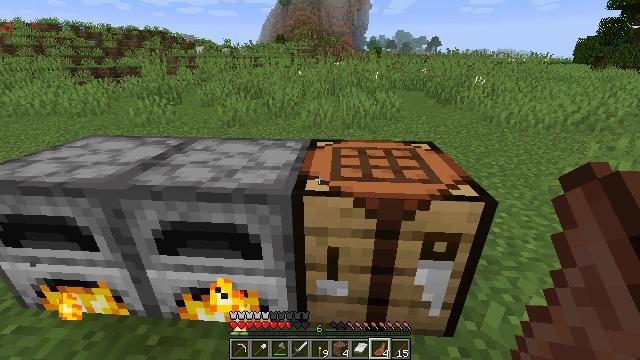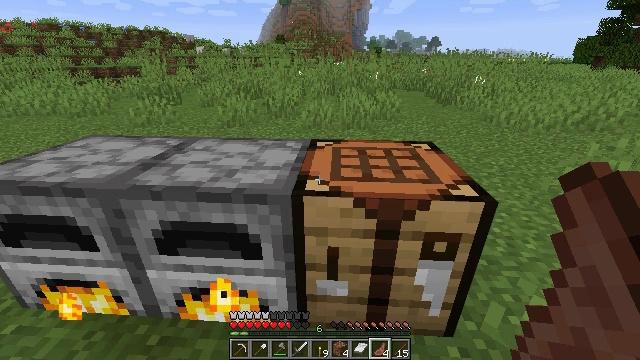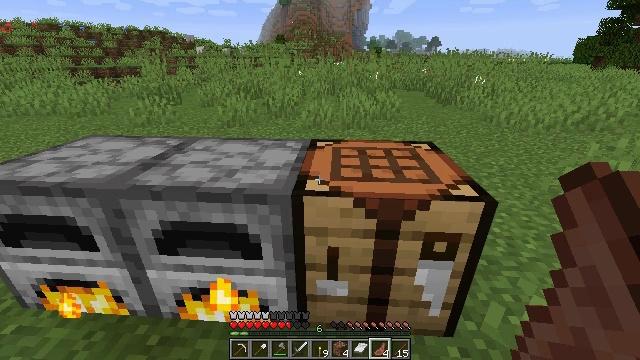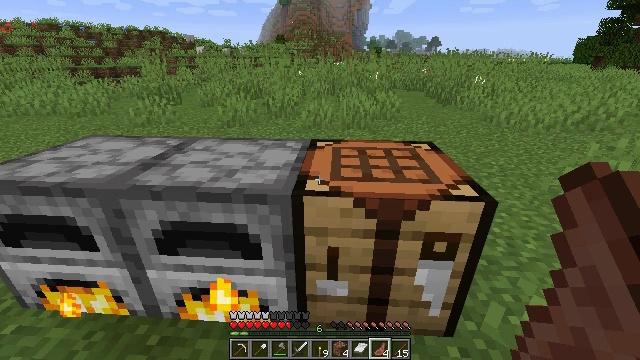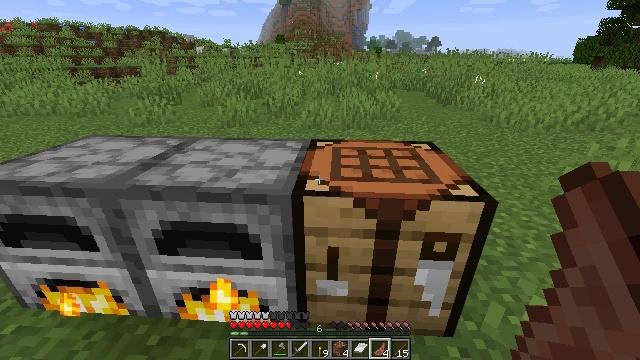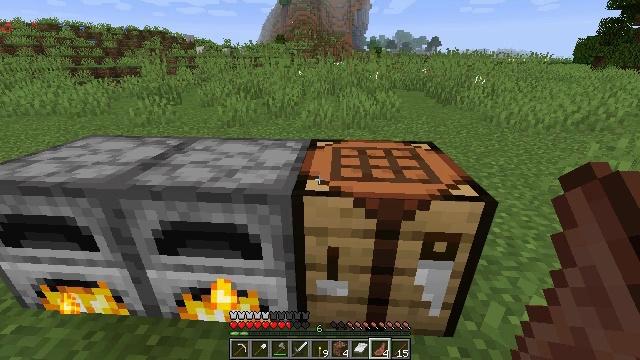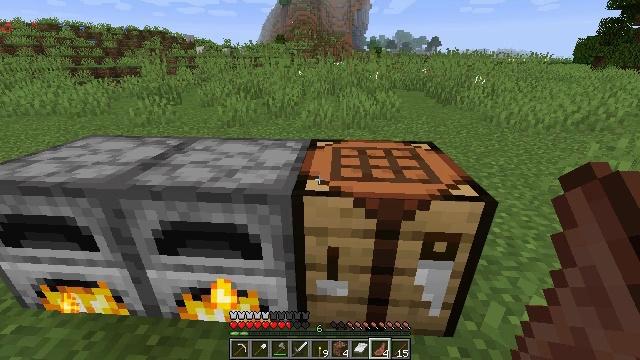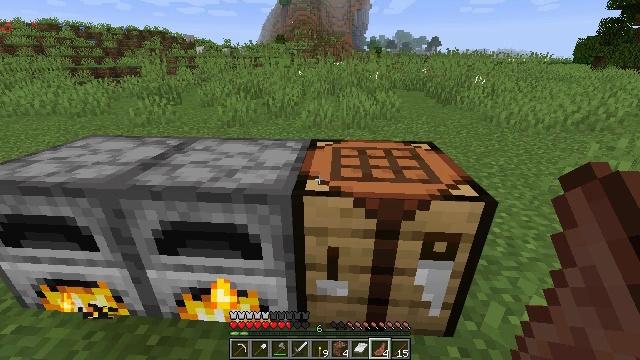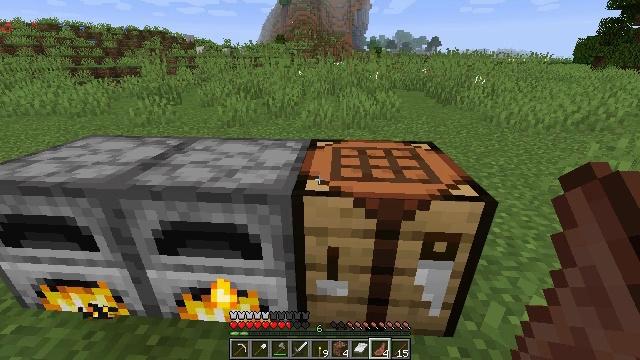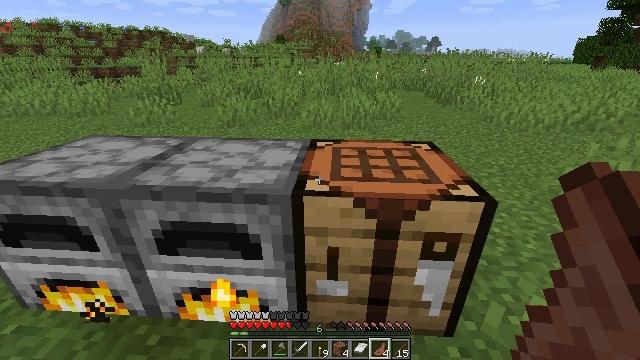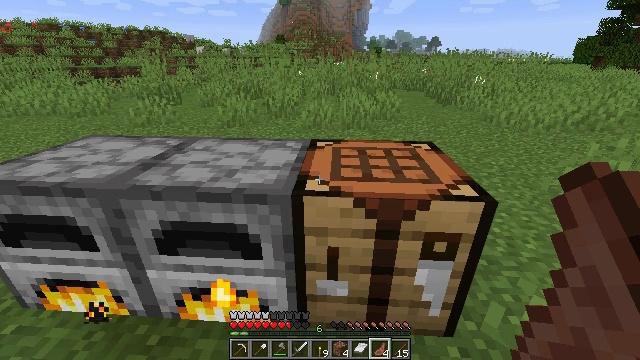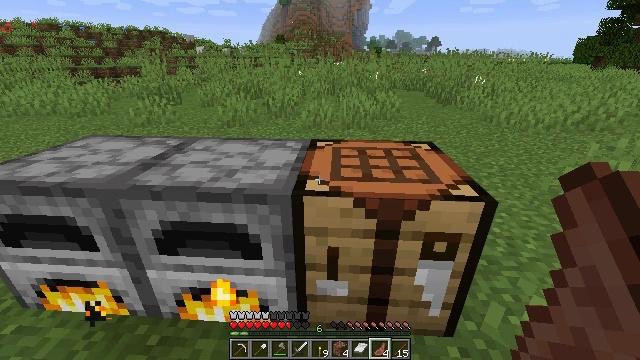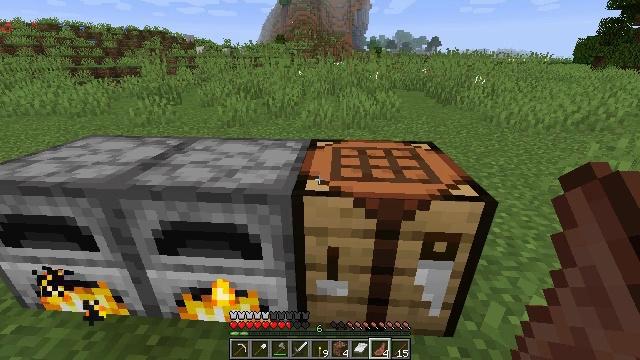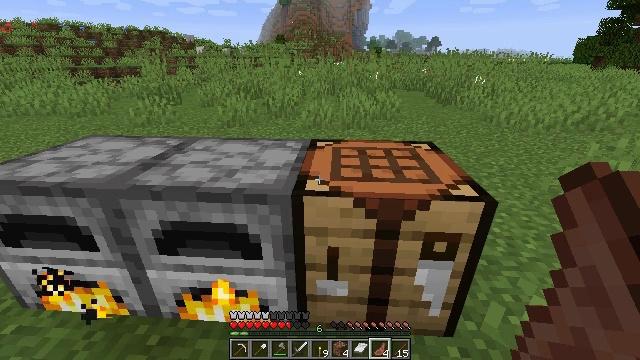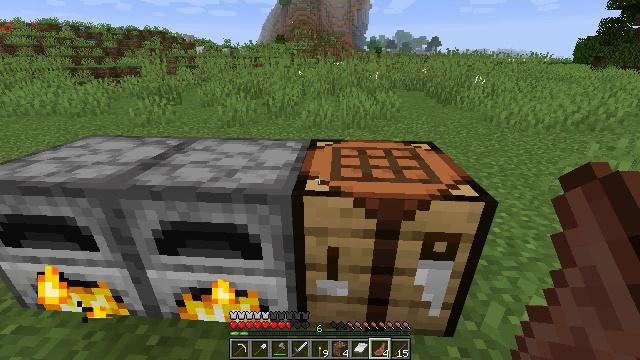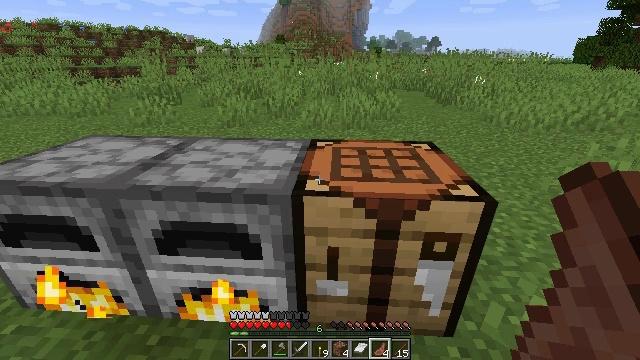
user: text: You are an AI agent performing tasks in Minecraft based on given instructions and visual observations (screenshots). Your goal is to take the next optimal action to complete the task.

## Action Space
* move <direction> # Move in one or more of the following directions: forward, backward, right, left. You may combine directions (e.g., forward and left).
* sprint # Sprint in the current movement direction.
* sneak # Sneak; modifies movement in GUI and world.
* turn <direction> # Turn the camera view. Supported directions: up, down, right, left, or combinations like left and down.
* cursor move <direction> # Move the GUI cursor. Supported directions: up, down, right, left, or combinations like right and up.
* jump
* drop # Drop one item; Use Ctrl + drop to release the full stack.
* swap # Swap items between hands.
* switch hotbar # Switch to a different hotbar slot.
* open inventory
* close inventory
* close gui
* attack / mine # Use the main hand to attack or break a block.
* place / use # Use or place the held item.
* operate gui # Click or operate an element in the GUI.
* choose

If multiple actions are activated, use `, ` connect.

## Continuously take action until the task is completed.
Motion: motion action
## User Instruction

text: Hunt the zombie villager.
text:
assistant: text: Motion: no_op
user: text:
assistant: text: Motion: no_op
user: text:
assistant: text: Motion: no_op
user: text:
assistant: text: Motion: no_op
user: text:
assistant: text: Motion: no_op
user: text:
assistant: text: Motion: no_op
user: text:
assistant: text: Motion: no_op
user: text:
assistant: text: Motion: no_op
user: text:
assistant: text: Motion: no_op
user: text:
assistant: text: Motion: no_op
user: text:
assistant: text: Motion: no_op
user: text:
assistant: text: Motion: no_op
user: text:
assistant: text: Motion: no_op
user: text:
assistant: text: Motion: no_op
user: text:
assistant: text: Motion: no_op
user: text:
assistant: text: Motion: no_op
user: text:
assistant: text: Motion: no_op
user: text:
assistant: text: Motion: no_op
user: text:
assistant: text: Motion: no_op
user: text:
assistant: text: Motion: no_op
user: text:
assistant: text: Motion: no_op
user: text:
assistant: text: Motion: no_op
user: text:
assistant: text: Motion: no_op
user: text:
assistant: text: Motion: no_op
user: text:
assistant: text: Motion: no_op
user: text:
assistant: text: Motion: no_op
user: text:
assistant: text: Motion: no_op
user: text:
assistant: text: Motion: no_op
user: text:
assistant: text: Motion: no_op
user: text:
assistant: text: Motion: no_op